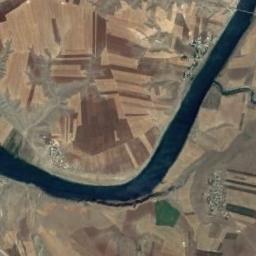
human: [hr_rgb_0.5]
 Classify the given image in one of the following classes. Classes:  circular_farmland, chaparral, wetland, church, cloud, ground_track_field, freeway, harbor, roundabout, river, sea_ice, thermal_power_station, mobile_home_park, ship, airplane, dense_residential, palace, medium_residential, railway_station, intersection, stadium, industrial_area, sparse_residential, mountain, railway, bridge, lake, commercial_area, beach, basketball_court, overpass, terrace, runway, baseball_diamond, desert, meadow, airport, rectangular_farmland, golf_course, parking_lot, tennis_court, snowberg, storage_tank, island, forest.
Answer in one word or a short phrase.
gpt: river